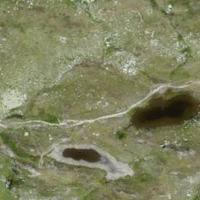
EUNIS habitat code: 26
Species observed at this site:
Geum montanum